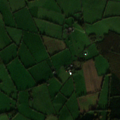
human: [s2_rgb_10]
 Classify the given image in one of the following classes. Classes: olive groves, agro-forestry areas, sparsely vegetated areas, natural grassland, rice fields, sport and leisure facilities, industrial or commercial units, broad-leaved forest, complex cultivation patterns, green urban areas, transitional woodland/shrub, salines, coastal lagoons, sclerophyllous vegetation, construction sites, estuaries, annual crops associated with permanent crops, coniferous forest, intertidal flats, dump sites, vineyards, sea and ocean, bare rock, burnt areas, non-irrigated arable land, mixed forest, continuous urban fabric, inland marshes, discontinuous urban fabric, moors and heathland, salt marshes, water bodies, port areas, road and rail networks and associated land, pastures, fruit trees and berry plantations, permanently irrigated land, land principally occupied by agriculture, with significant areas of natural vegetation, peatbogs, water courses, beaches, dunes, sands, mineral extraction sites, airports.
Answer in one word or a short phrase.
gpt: pastures